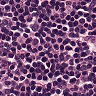
Metastatic tissue present: no